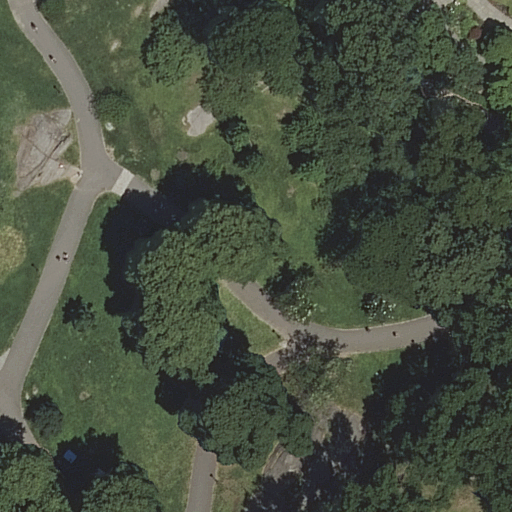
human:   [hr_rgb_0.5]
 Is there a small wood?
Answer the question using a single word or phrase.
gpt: no

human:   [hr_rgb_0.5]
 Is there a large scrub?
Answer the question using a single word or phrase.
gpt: no

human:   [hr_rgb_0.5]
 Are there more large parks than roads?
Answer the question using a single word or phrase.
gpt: no

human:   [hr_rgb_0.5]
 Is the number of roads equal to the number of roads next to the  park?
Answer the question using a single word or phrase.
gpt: yes

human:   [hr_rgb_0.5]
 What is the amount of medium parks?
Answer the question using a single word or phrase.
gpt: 0

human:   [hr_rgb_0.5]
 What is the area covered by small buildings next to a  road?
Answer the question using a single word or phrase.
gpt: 0m2

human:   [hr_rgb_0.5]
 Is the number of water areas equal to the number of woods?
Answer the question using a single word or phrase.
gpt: no

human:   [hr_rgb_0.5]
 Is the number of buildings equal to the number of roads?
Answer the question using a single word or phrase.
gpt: no

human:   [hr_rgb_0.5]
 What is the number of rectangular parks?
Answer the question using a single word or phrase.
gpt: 1

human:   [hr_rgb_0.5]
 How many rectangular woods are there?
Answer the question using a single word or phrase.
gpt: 0

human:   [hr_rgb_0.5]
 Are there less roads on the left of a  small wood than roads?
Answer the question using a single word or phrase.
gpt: yes

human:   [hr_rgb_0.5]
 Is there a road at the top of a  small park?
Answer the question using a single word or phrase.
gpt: no

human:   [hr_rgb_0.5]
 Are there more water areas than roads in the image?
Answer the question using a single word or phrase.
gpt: no

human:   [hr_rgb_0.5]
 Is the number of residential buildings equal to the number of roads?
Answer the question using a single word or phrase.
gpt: no

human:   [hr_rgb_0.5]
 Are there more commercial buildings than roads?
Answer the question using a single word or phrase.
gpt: no

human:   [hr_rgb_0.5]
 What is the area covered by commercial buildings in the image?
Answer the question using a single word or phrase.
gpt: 0m2

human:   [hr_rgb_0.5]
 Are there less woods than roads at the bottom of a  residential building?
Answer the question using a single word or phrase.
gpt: no

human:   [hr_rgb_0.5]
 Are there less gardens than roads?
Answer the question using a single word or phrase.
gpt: yes

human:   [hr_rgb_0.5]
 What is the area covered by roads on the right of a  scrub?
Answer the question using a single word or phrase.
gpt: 0m2

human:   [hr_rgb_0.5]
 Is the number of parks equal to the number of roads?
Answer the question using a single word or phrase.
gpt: no

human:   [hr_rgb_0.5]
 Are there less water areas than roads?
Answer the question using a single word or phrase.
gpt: yes

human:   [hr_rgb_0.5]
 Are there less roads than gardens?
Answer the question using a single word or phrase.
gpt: no

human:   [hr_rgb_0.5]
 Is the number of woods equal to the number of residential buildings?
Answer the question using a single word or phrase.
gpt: no

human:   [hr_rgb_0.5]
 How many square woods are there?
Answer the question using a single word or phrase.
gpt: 0

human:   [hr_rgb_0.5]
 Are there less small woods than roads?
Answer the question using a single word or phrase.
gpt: yes

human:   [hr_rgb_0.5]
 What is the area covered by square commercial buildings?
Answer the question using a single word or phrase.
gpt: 0m2

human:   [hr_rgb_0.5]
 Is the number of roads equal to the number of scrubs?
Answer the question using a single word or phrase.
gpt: no

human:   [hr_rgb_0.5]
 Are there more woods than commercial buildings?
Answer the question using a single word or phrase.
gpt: yes

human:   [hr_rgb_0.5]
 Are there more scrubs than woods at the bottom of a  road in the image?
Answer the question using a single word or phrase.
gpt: yes

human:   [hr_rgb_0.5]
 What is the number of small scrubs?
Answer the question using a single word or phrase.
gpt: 2

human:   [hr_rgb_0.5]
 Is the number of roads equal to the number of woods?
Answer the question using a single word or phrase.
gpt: no

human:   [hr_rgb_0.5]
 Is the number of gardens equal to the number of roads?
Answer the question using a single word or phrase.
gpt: no

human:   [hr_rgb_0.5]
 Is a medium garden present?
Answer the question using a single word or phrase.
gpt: no

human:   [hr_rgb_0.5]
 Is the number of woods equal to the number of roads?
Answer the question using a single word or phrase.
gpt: no

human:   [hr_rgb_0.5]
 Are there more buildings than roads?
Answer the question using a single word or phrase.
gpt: no

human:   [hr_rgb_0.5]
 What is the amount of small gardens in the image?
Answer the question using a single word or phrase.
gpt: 0